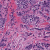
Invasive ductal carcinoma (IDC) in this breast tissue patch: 1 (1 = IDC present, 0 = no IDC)